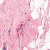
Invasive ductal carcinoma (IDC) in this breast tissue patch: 0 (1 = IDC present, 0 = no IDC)